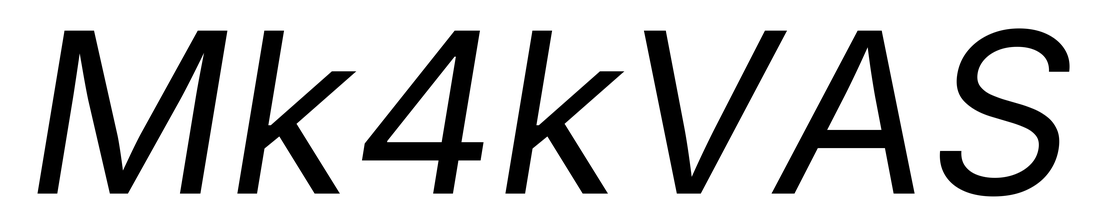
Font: Inter-Italic_Italic